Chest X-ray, PA view. Patient: 56 years old, sex M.
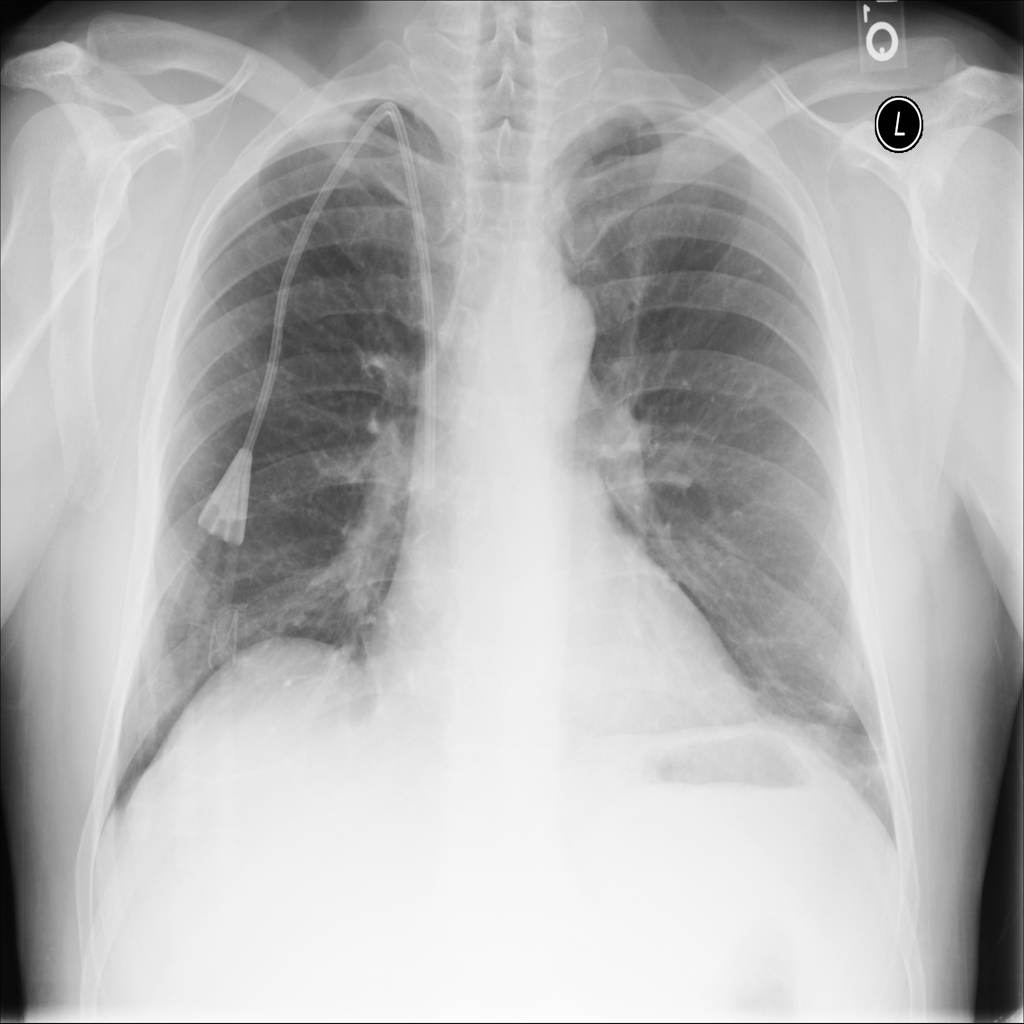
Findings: No Finding